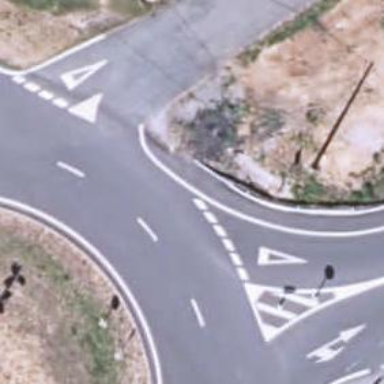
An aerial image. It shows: Roundabout on trunk highway.